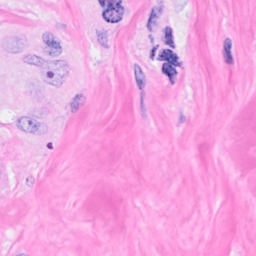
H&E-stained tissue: Breast